Question: I'm new to R and have no background in programming.
My problem is I have data like this:

In the "path" column, I want to remove all the consecutive duplicates like the red-framed ones in the above image.
For example: should become:
Thank you for your support.
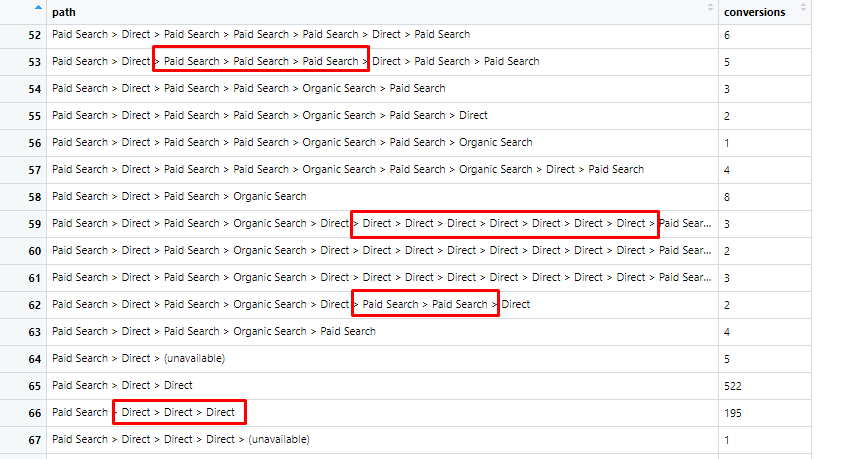
Answer: Here is an option based on 'strsplit' and 'rle':
'''
x <- c("Organic > Paid Search > Paid Search > Paid Search > Direct > Direct > Organic")
x <- trimws(strsplit(x, ">")[[1]], "both")
paste(rle(x)$values, collapse = " > ")
# output
[1] "Organic > Paid Search > Direct > Organic"
'''
Using a 'data.frame', try out:
'''
df <- data.frame(Path = c("Organic > Paid Search > Paid Search > Paid Search > Direct > Direct > Organic",
"Organic > Paid Search > Paid Search > Direct > Organic > Direct",
"Organic > Organic > Paid Search > Paid Search > Direct > Direct"),
conversions = c(6, 5, 3), stringsAsFactors = F)
# Solution
df$Path2 <- sapply(strsplit(df$Path, ">"),
function(x) paste(rle(trimws(strsplit(x, ">"), "both"))$values,
collapse = " > "))
df # output
Path conversions Path2
1 Organic > Paid Search > Paid Search > Paid Search > Direct > Direct > Organic 6 Organic > Paid Search > Direct > Organic
2 Organic > Paid Search > Paid Search > Direct > Organic > Direct 5 Organic > Paid Search > Direct > Organic > Direct
3 Organic > Organic > Paid Search > Paid Search > Direct > Direct 3 Organic > Paid Search > Direct
'''
Hope this helps !